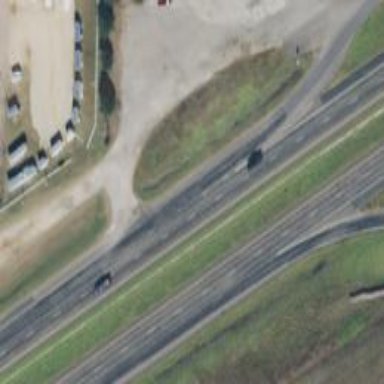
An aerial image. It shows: Trunk link highway.